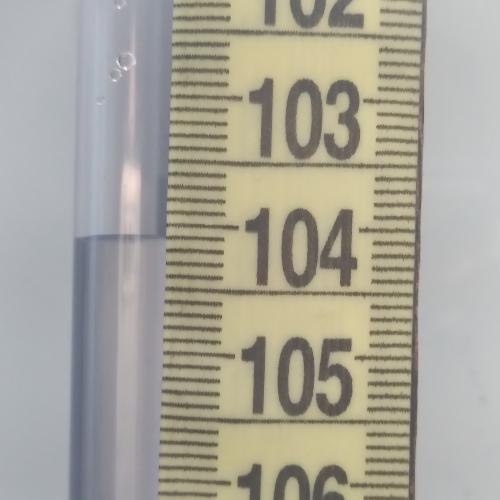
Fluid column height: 104.1 cm